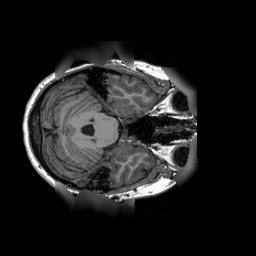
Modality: T1w
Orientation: coronal